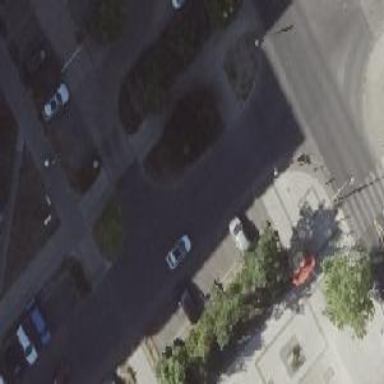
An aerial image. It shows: Unmarked crossing on the road.